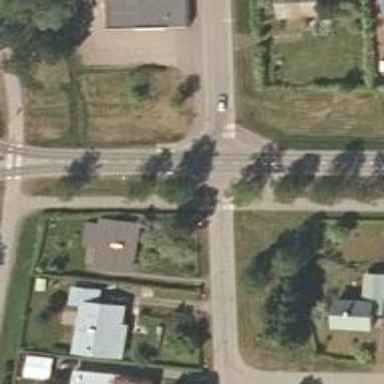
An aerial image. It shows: Footway with asphalt surface and zebra crossing.